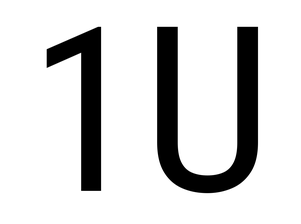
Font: Roboto_Condensed_Regular